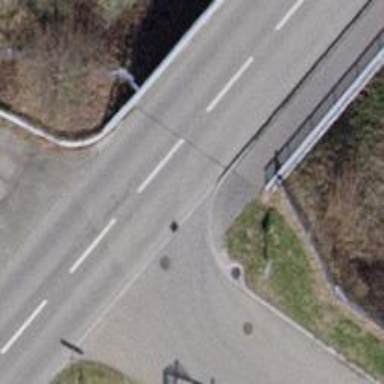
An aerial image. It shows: Tertiary road on paved bridge.